Brain MRI, t1w sequence, axial 2D slice.
Patient: age 51, sex F, weight 95 kg, height 1.95 m
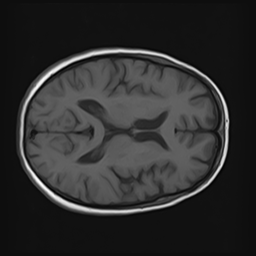